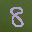
Label: 8